Question: I want to draw a chart for a function y=x^2 as follows:

but the curve is not smooth as it is a set of connected lines.
how can I make the curve smoother ?
thanks
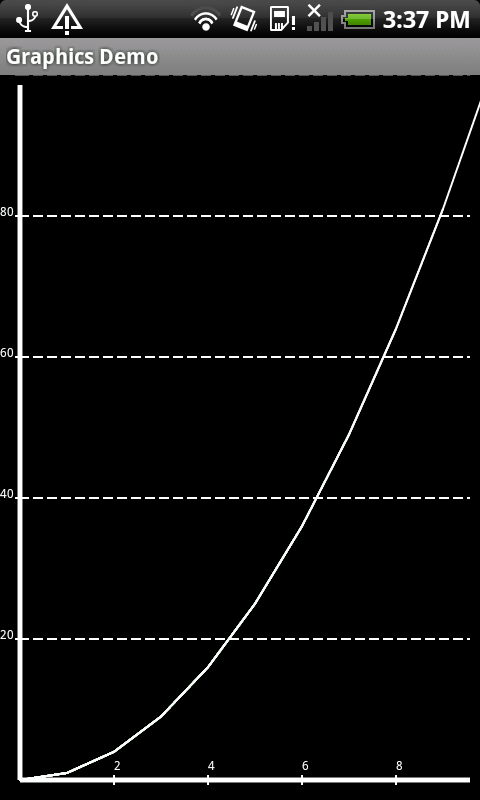
Answer: You should use 'Path.quadTo' with only one 'Path'. If you are already doing this then I suggest increasing the number of points on the graph.
Move to the beginning of the 'Path':
'''
Path.moveTo(x, y)
'''
in the middle:
'''
Path.quadTo(lastX, lastY, (x + lastX)/2, (y + lastY)/2)
'''
and at the end:
'''
Path.lineTo(x, y)
'''